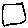
Label: square